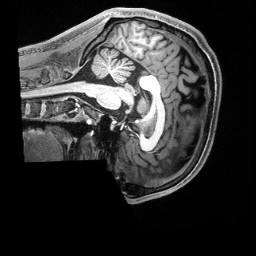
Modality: T1w
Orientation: sagittal
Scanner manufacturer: siemens
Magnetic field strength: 3 T
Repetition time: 2.5 s
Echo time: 0.00231 s